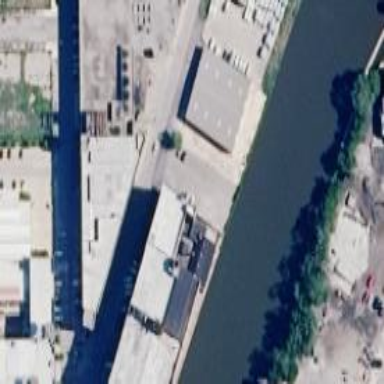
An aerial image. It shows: Industrial building used for storage rental.